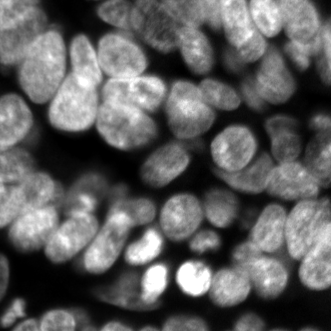
Tissue sample: ovarian
Magnification: 10.0x
Cell type: Ovary cancer cells
Senescence state: normal